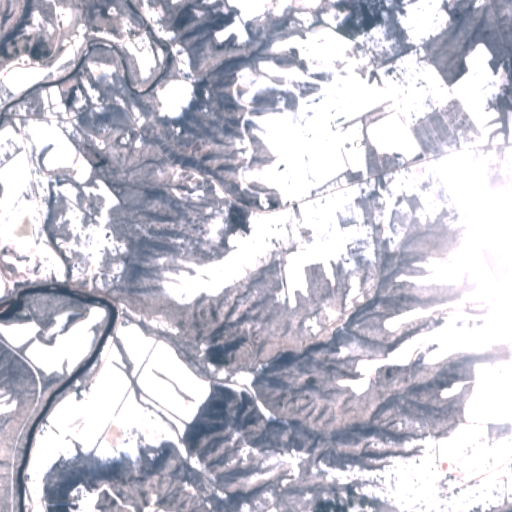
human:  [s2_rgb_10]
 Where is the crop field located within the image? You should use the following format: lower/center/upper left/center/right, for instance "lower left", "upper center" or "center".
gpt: The crop field is located in the upper left of the image.
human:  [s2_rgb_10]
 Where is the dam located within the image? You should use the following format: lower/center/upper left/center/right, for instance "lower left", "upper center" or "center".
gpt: The dam is located in the center right of the image.
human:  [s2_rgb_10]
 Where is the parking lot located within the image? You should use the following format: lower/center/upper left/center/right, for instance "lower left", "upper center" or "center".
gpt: The parking lot is located in the upper center of the image.
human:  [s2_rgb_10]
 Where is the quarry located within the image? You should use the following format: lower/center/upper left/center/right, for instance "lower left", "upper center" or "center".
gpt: The quarry is located in the upper left of the image.
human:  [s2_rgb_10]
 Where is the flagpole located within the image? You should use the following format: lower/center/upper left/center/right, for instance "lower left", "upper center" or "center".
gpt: The flagpole is located in the upper right of the image.
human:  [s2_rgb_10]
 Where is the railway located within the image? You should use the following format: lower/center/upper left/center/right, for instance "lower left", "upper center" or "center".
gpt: The railway is located in the left of the image.
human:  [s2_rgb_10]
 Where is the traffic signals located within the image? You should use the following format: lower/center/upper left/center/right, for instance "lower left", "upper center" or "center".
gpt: The traffic signals is located in the upper left of the image.
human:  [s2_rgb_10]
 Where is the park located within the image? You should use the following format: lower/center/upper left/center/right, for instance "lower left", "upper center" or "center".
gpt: There is no park in the image.